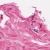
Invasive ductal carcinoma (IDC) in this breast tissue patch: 0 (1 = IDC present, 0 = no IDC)